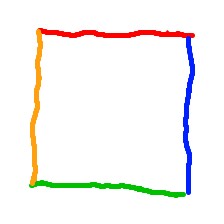
Shape: square